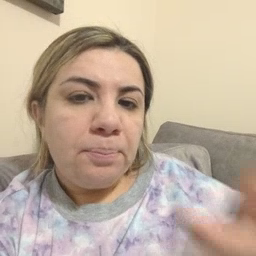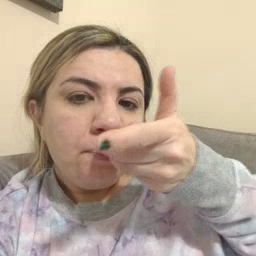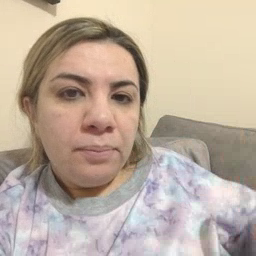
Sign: pizza